Question: I would like to move a value in a class from the left to the right and back after clicking on any star. Below picture may help to imaging what I am trying to achieve. In this case I want the "4.0" move to the right and back after I click on a star. (The 4.0 is a generated value from Rails.)

I am trying to apply the following code from <URL>, but it doesn't work in my code. Everything else works just fine.
What am I missing here?
Many thanks.
'''
<ul>
<li><a href="#/routes/1">Route 1</a>
<div id="Route1" class="rate_widget">
<div class="star_1 ratings_stars <%= Score.average('score', :conditions => 'route_id = 1') >= 1 ? "ratings_vote" : "" %>" data-score="1"></div>
<div class="star_2 ratings_stars <%= Score.average('score', :conditions => 'route_id = 1') >= 2 ? "ratings_vote" : "" %>" data-score="2"></div>
<div class="star_3 ratings_stars <%= Score.average('score', :conditions => 'route_id = 1') >= 3 ? "ratings_vote" : "" %>" data-score="3"></div>
<div class="star_4 ratings_stars <%= Score.average('score', :conditions => 'route_id = 1') >= 4 ? "ratings_vote" : "" %>" data-score="4"></div>
<div class="star_5 ratings_stars <%= Score.average('score', :conditions => 'route_id = 1') == 5 ? "ratings_vote" : "" %>" data-score="5"></div>
</div>
<div class="total_votes"><%= "%0.1f" % Score.average('score', :conditions => 'route_id = 1') %></div>
</li>
</ul>
'''
'''
.ratings_stars
{
background: url('star_empty.png') no-repeat;
float: left;
height: 28px;
padding: 2px;
width: 32px;
}
.total_votes
{
background: yellow;
top: -10px;
margin: 12px 0px 10px 0px;
padding: 1px 0px 0px 5px;
position: relative;
width: 170px;
height: 17px;
line-height: 1;
color: red;
}
'''
'''
// This records the vote
$('.ratings_stars').on('click', function() {
var score=$(this).attr("data-score");
var route_id=$(this).parent().attr("id").replace('Route', '');
// This moves the score to the right
$('.ratings_stars').click(function() {
$('.total_votes').animate({left:'50px'}, 500)
$('.total_votes').animate({left:'0px'}, 500);
});
$.post(
'/scores', // this sends the voting data to the page '/scores'
{
"score[score]": score,
"score[route_id]": route_id
},
function() {
alert('Thank you for your vote.');
'''
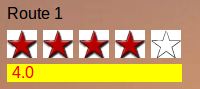
Answer: You will need to animate 'text-indent' property to move text inside its container '<div class="total_votes">'.
Following code will do the rest:
'''
$("div.ratings_stars").on("click", function () {
var $this = $(this);
$this.parents("li").find("div.total_votes")
.animate({'text-indent': '150px'})
.delay(100)
.animate({'text-indent':'0px'});
});
'''
<URL>.